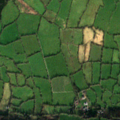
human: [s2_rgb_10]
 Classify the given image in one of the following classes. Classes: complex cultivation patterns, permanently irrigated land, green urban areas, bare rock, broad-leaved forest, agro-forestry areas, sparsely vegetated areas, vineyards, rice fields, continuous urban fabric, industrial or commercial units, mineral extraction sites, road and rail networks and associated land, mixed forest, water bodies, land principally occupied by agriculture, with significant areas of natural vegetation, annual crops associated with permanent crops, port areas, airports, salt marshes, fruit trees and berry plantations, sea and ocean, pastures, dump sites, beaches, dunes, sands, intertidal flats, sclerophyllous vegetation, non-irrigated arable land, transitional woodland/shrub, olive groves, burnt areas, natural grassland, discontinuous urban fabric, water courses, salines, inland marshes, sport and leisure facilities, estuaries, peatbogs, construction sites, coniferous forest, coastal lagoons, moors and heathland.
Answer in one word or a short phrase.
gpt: pastures, coniferous forest